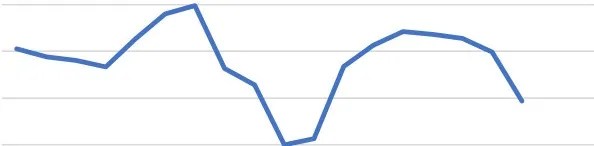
A graph to demonstrate change in CMV viral load, in-keeping with CMV resistance emergence.
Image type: chart (chart)